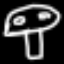
Label: mushroom